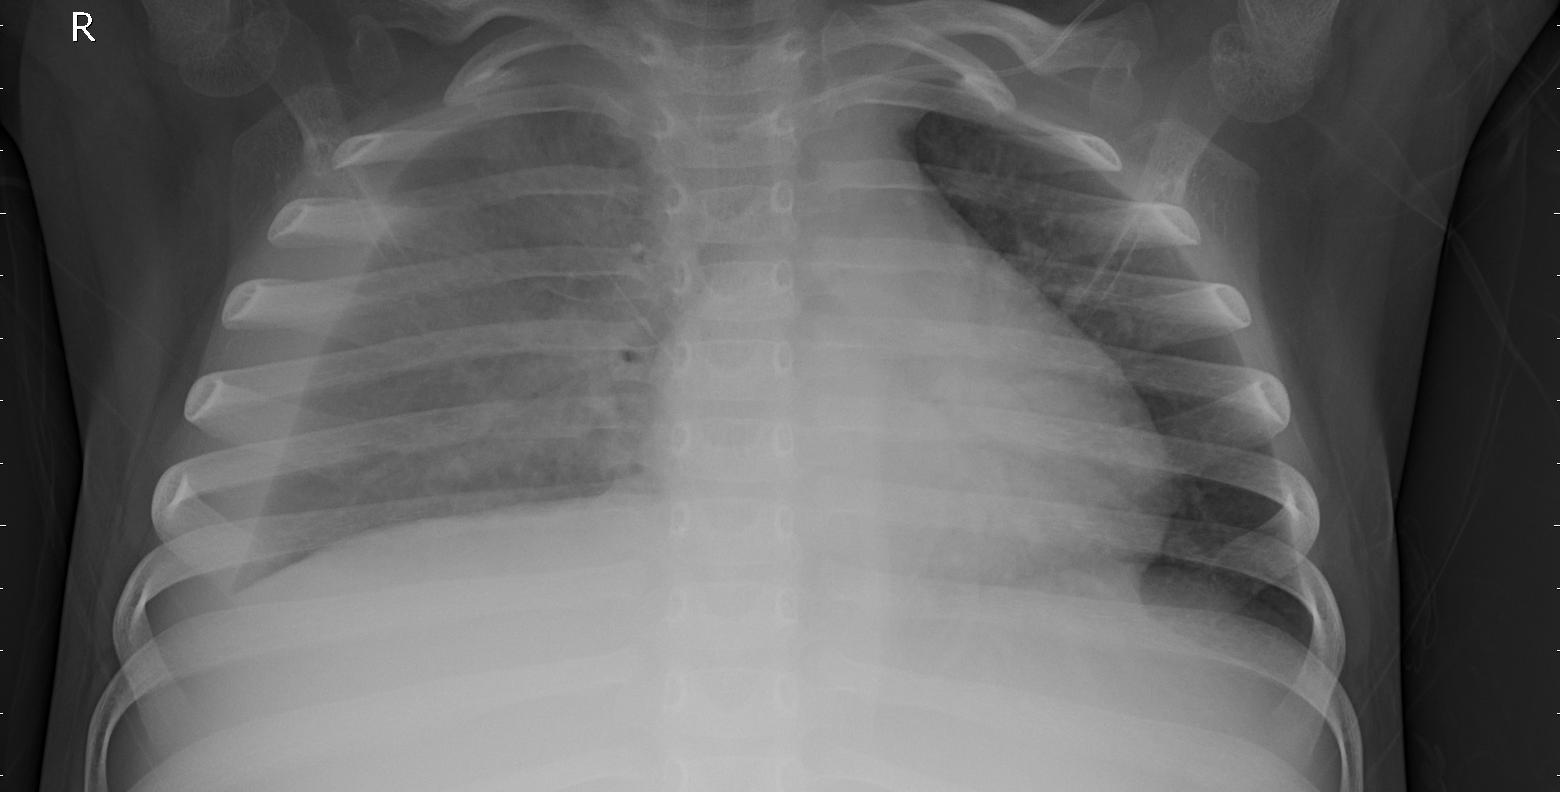
Diagnosis: PNEUMONIA